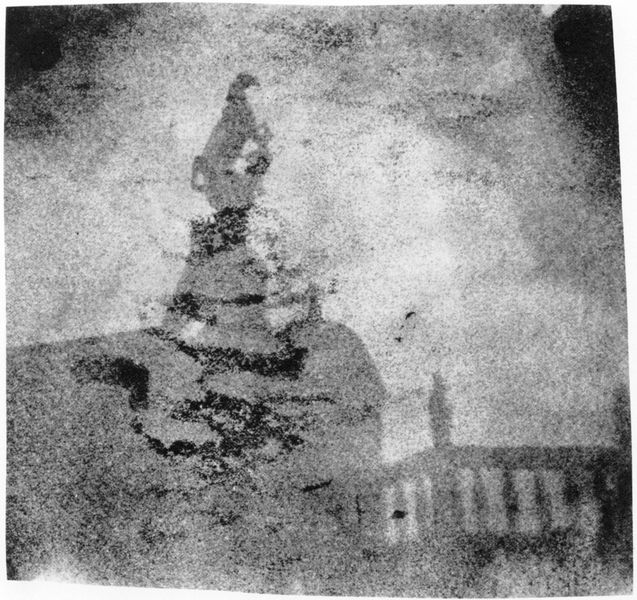
Titel: Die Terrasse von Lacock Abbey
Künstler: William Henry Fox Talbot
Schlagwörter: berg, dunkel, felsen, himmel, schatten, weiß, wolken, fenster, frau, grau, hell, hut, licht, mund, schwarz, säulen, dach, gebäude, haus, schleier, tier, mütze, wand, architektur, gesicht, stehen, brücke, brüstung, auge, figur, kind, person, anhöhe, brunnen, pferd, turm, skulptur, statue, balkon, japan, ecke, umrisse, fassade, abstrakt, fels, gipfel, mauer, dunst, formen, nebel, figuren, kuppel, rauschen, angst, geländer, lichteinfall, tor, umriss, unscharf, foto, fotografie, photographie, gang, tusche, ruine, türmchen, strahlen, druck, schraffur, schwarzweiß, furcht, ruinen, arkaden, langhaus, photo, flecken, china, schein, negativ, verschwommen, statuen, teufel, gruselig, zipfel, ballustrade, tempel, undeutlich, fotographie, bär, schief, aufnahme, geist, pixel, petersplatz, unschärfe, schlecht, skluptur, brunnenfigur, fotogramm